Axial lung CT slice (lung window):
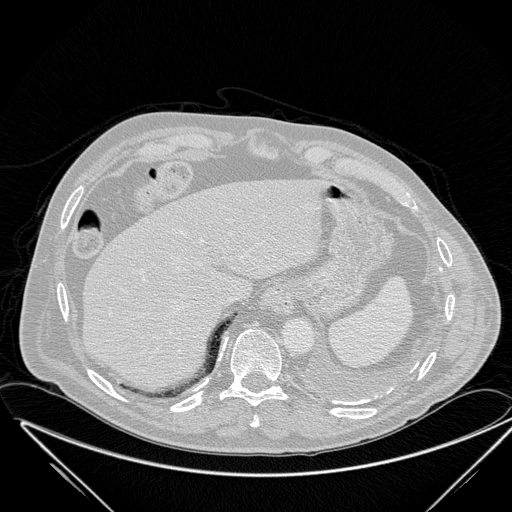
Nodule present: no